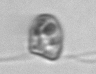
Label: flagellate_morphotype1